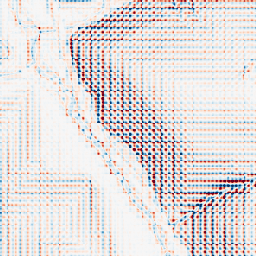
Category: wavelet
Decomposition family: wavelet_biorthogonal
Decomposition parameters: wavelet: bior1.3
level: 3
Upsampling method: sinc_blackman
Upsampling parameters: scale: 8
kernel_size: 8
Upsampling scale: 8